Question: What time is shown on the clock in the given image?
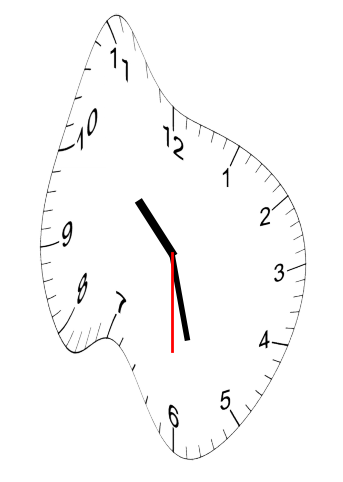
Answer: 10:27:30